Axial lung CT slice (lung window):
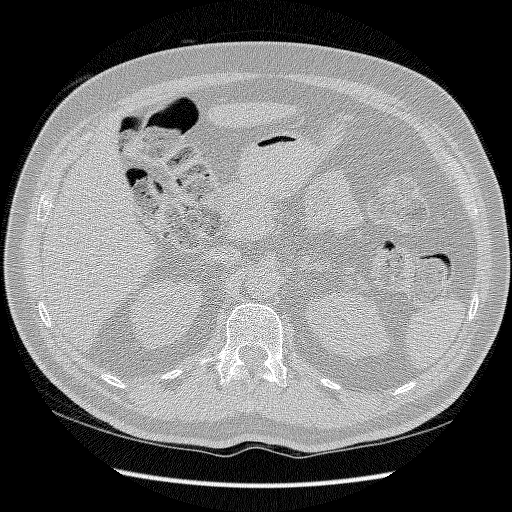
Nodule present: no